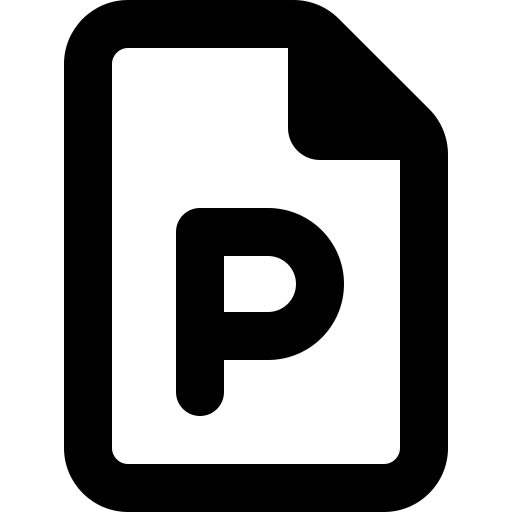
Tags: icon, FontAwesome, fa-icon, outline, file, powerpoint